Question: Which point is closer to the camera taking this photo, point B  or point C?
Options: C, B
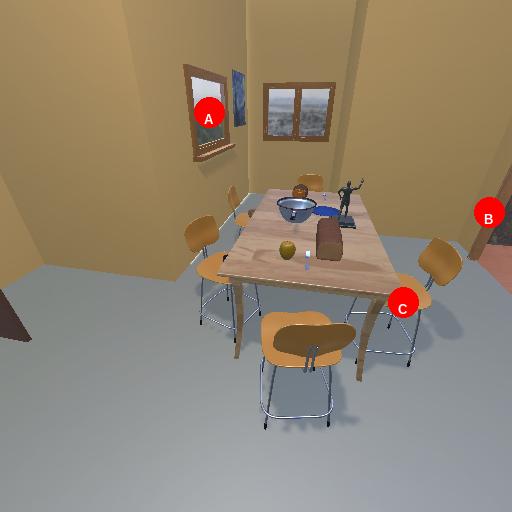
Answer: C